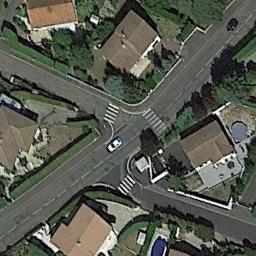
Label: intersection